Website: macys
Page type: billing-address
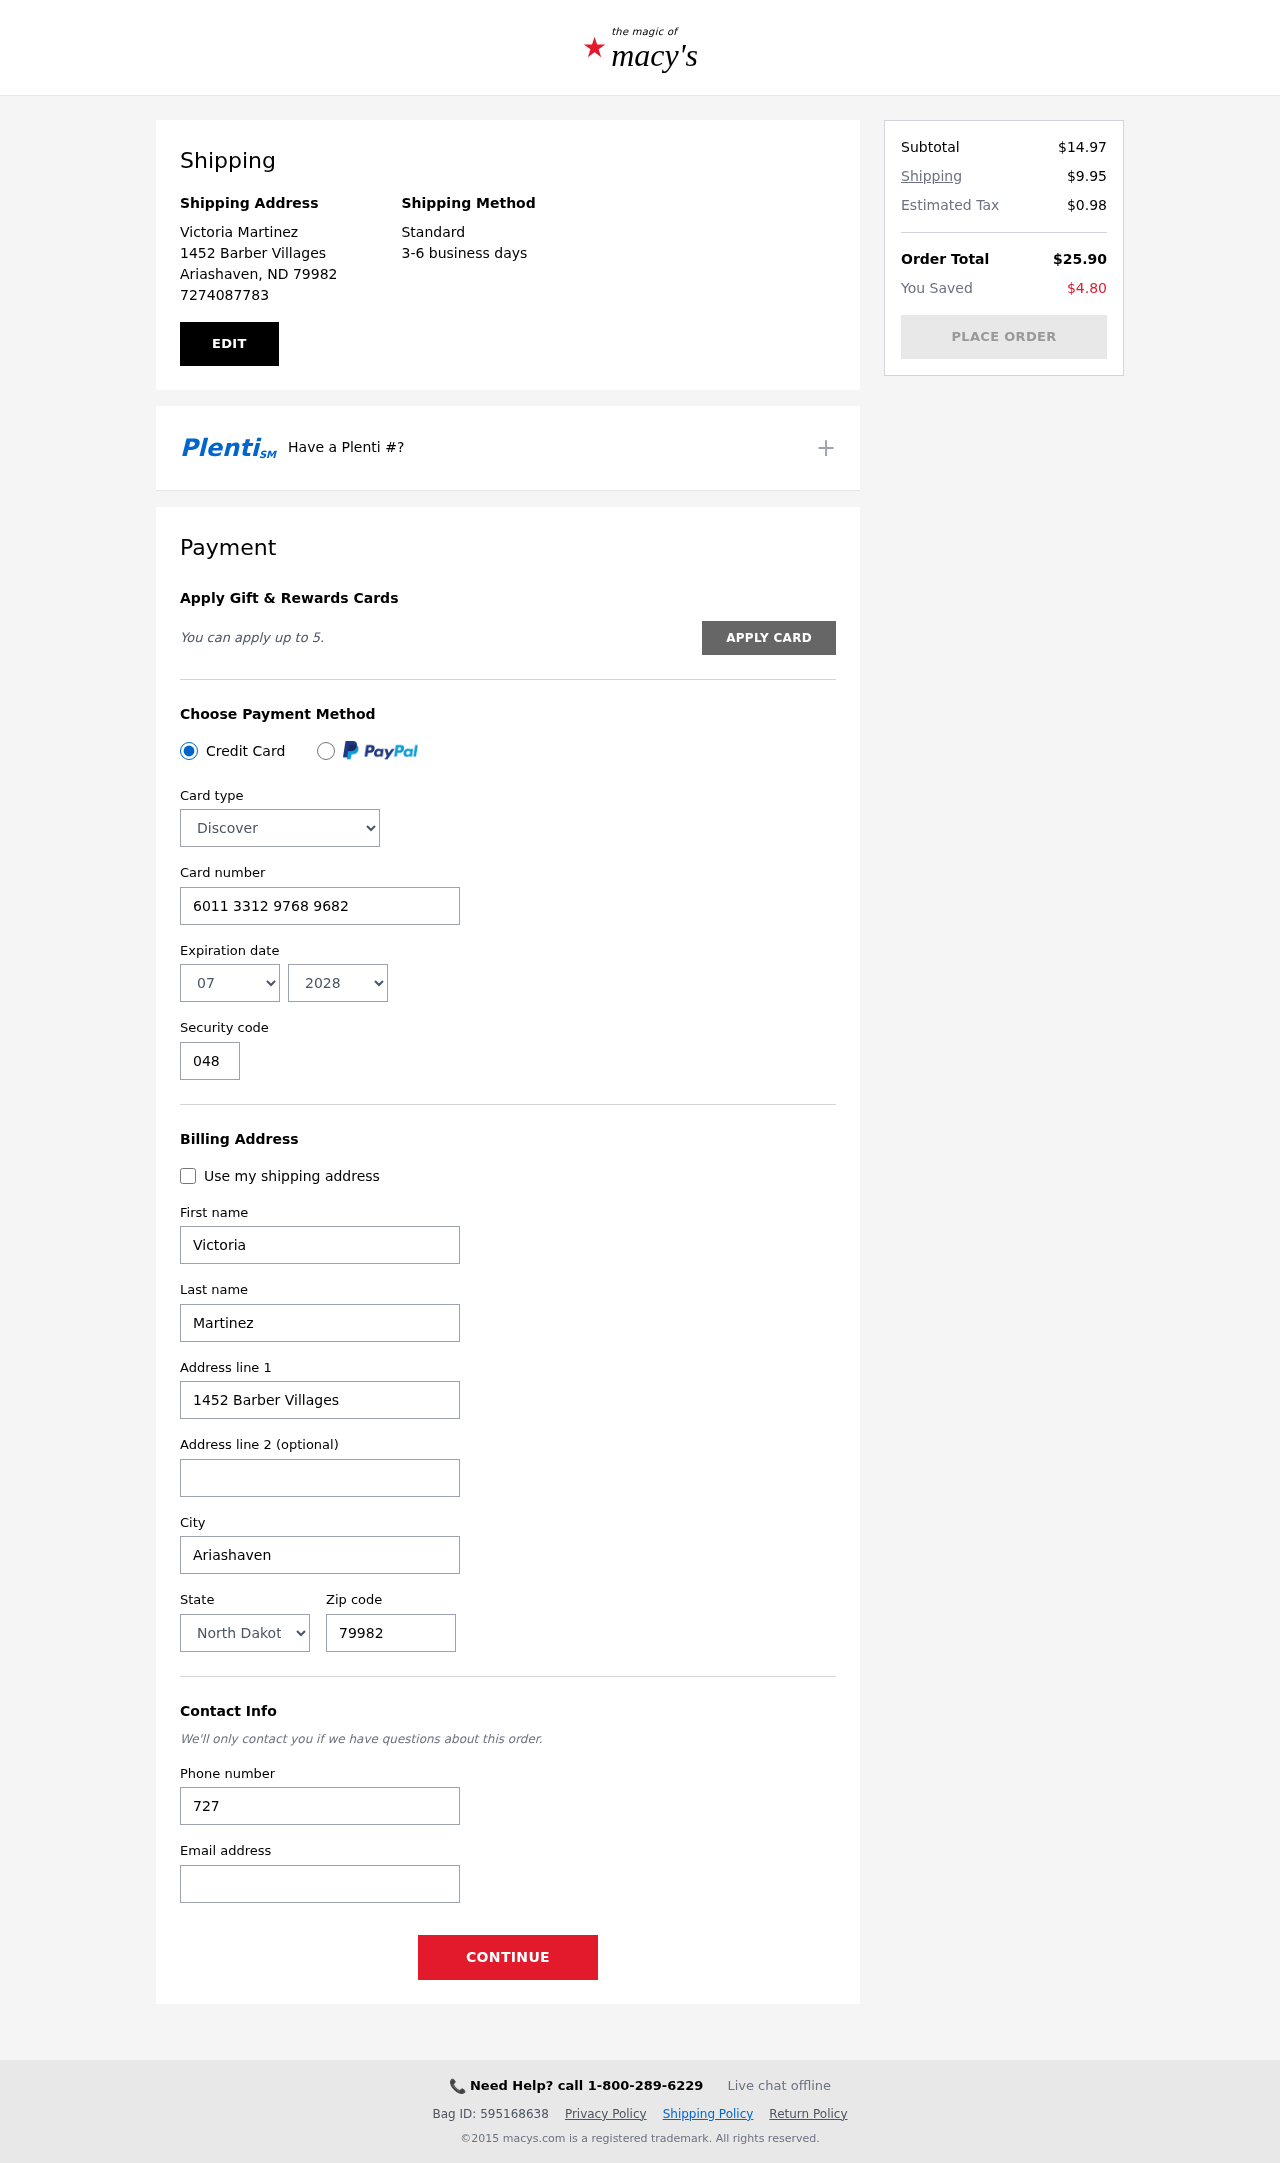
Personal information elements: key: PII_CARD_CVV
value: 048
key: PII_CARD_EXPIRY_MONTH
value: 07
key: PII_CARD_EXPIRY_YEAR
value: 28
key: PII_CARD_NUMBER
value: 6011 3312 9768 9682
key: PII_CARD_TYPE
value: Discover
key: PII_CITY
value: Ariashaven
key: PII_CITY_STATE_ZIP
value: Ariashaven, ND 79982
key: PII_EMAIL
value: victoria_martinez@hotmail.com
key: PII_FIRSTNAME
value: Victoria
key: PII_FULLNAME
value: Victoria Martinez
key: PII_LASTNAME
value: Martinez
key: PII_PHONE
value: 7274087783
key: PII_POSTCODE
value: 79982
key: PII_STATE
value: North Dakota
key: PII_STREET
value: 1452 Barber Villages
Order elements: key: ORDER_SUBTOTAL
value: $14.97
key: ORDER_SHIPPING_COST
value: $9.95
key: ORDER_TAX
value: $0.98
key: ORDER_TOTAL
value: $25.90
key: ORDER_SAVINGS
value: $4.80